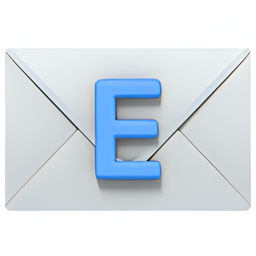
Name: e mail symbol
Emoji: 📧
Group: Objects
Sub-group: mail